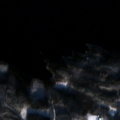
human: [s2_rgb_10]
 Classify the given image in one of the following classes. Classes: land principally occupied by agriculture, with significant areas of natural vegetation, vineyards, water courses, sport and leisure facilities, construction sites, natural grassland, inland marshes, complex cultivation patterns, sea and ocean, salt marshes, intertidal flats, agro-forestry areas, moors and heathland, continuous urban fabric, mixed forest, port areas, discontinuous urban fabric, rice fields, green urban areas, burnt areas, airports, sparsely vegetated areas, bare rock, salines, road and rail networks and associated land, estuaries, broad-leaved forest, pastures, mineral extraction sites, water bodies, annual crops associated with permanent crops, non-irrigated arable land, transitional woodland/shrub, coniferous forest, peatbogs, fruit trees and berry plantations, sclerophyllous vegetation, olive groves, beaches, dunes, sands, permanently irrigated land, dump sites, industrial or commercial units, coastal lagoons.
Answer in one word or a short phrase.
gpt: mixed forest, transitional woodland/shrub, water bodies